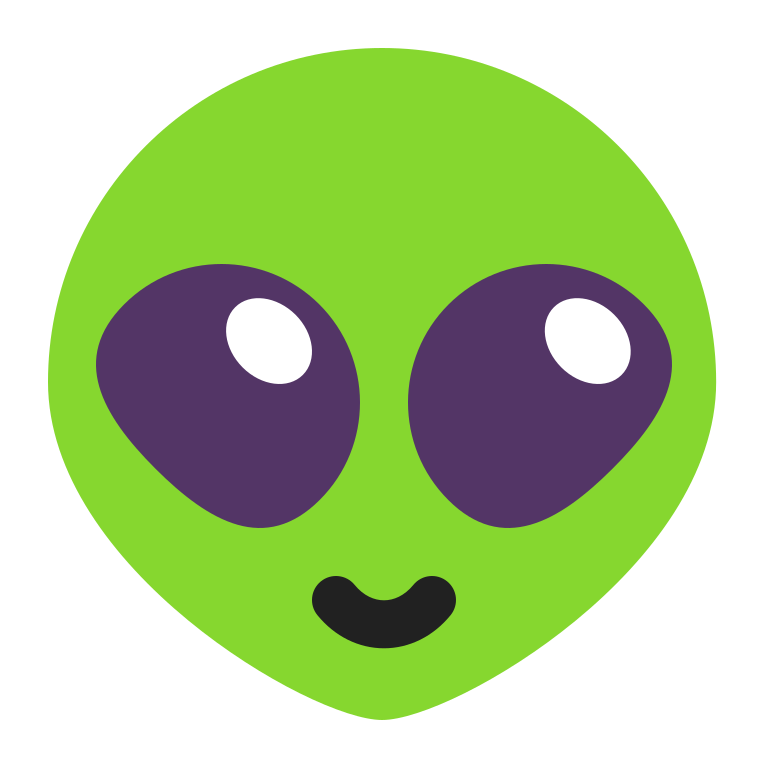
alien flat